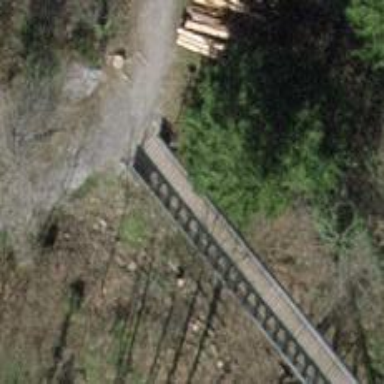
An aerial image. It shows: Footway on bridge.